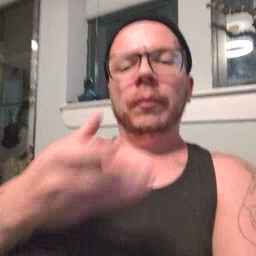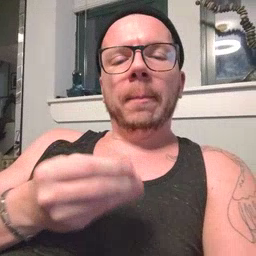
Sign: wet